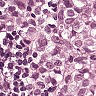
Metastatic tissue present: yes